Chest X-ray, AP view. Patient: 58 years old, sex M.
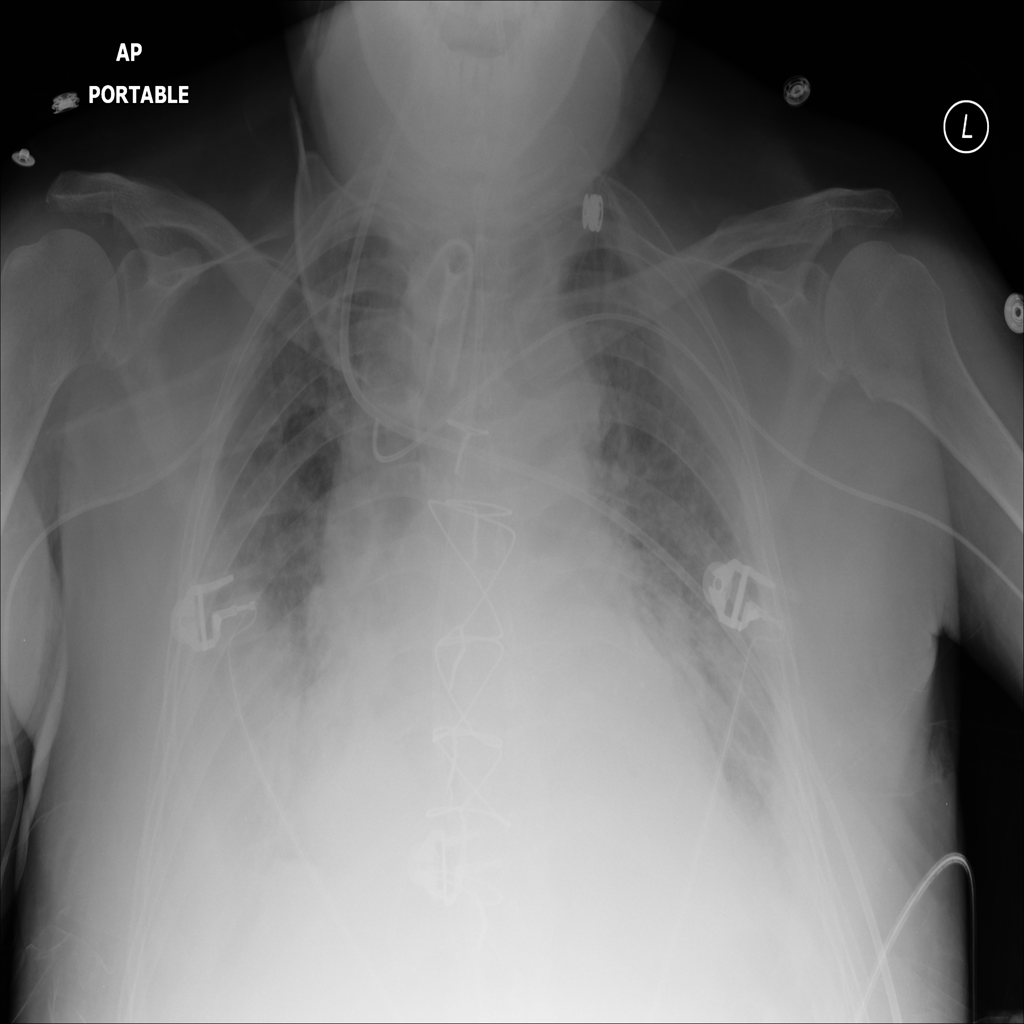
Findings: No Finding